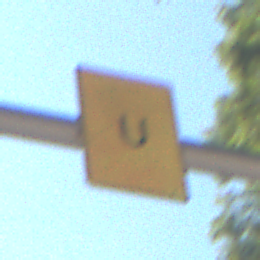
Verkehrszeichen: AnkuendigungOderFortsetzungUmleitungOhnePfeilsymbol
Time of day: Midday
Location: Outdoor (RoadRail)
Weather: Clear
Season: NotSpecified
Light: Natural